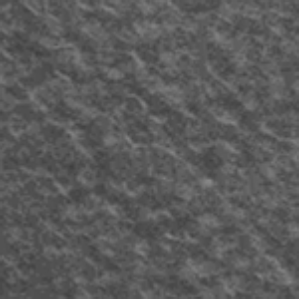
Label: frost